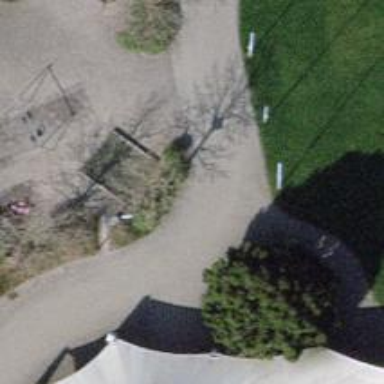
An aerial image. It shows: Bench.